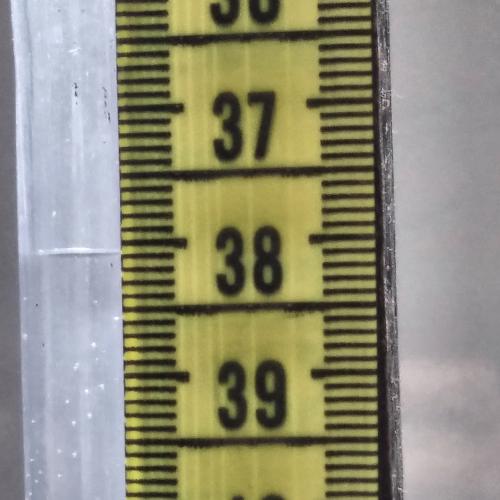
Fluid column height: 38.1 cm